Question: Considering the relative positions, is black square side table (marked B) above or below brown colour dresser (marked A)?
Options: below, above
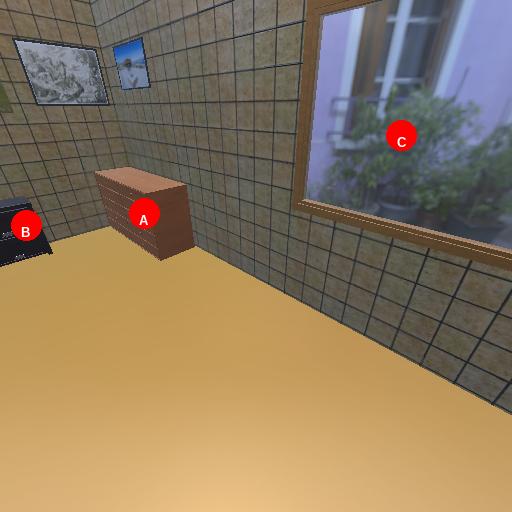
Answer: below